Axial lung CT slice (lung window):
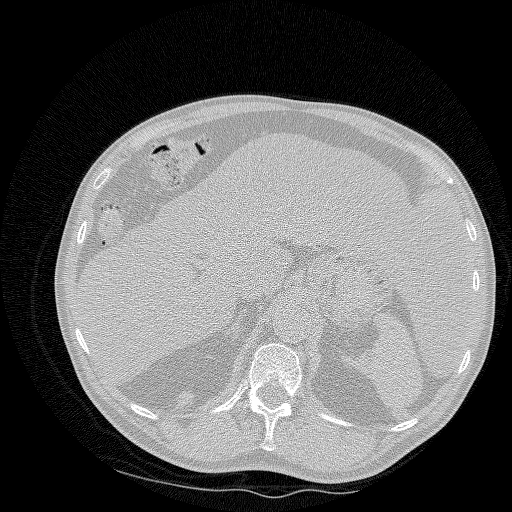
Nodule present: no